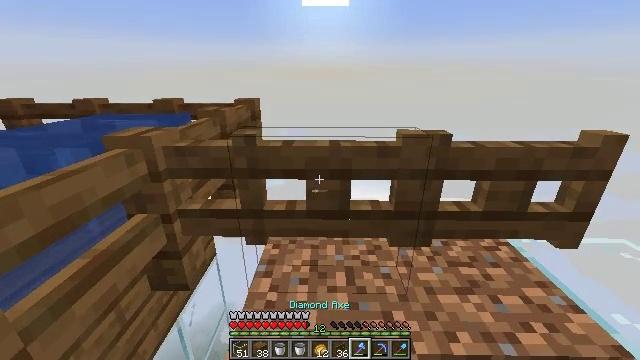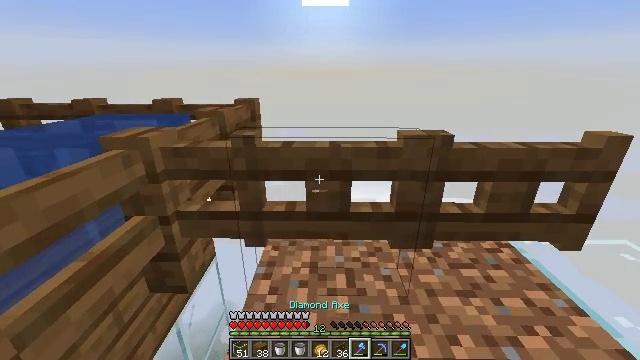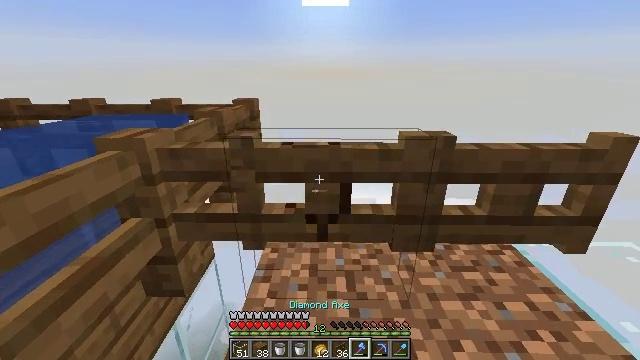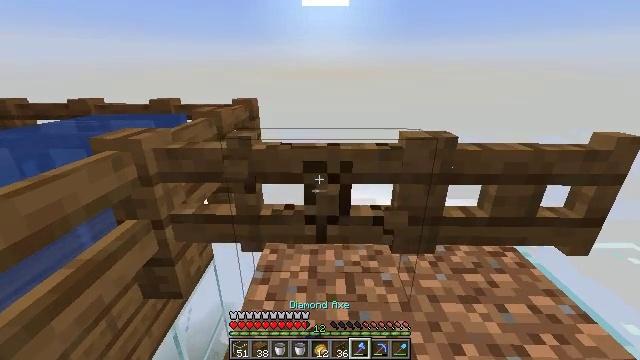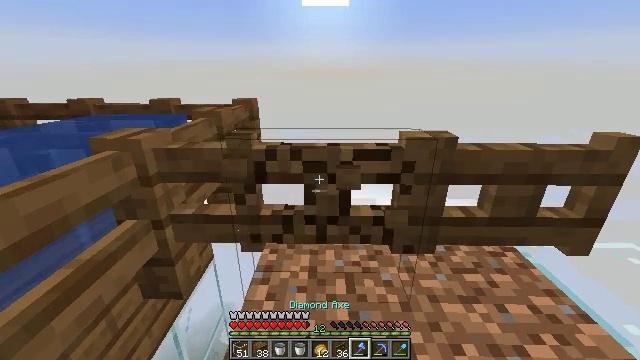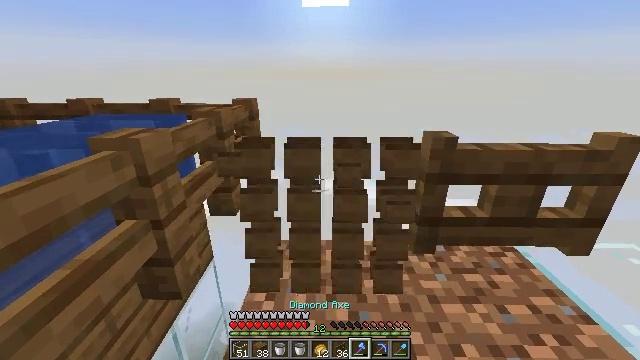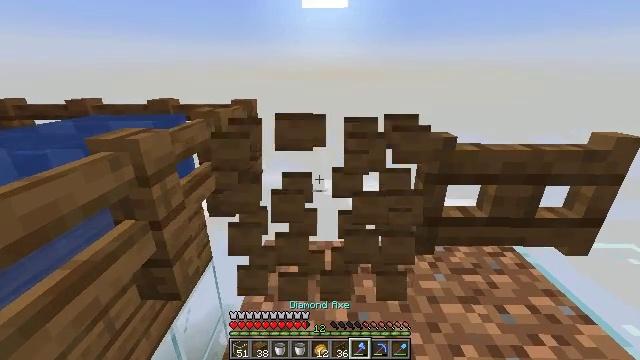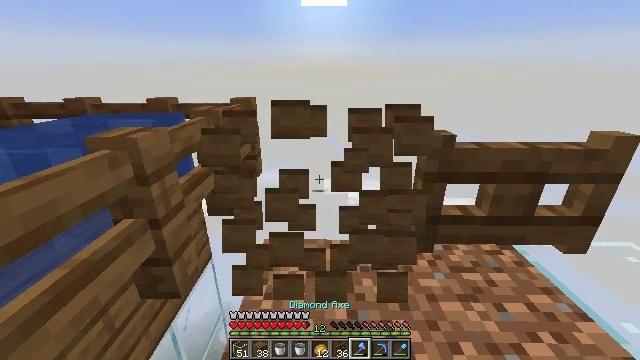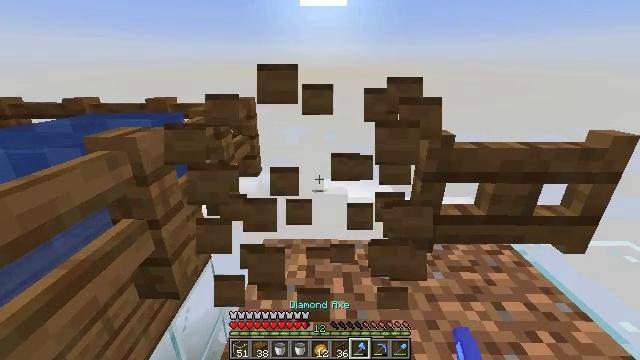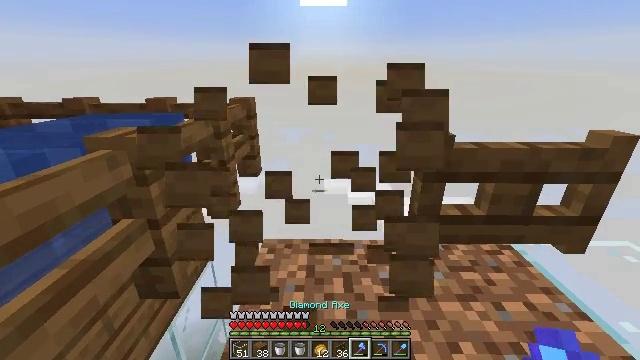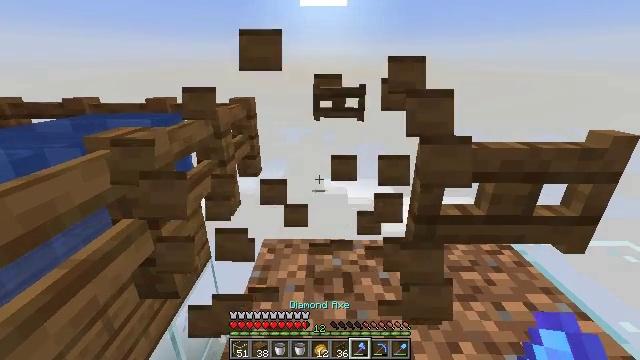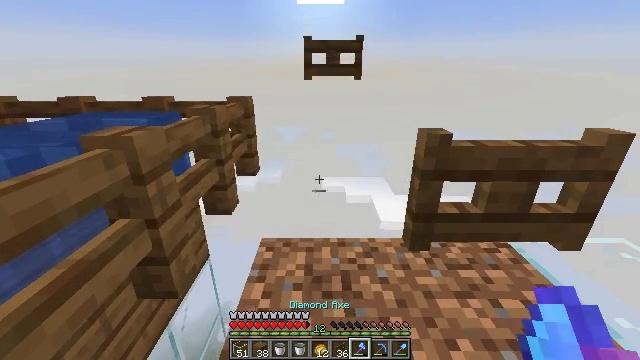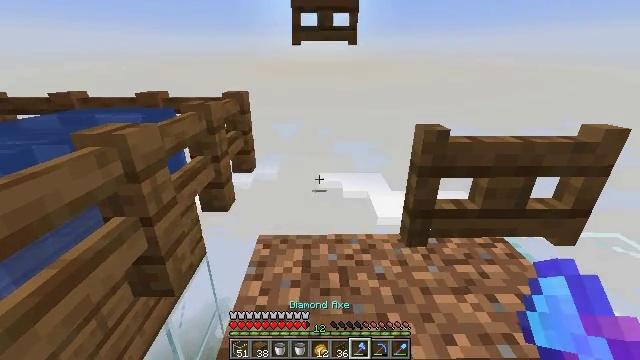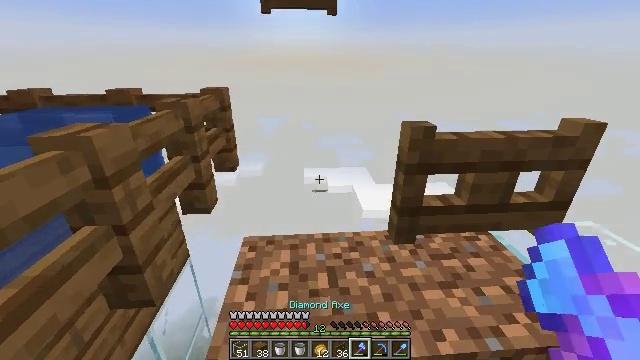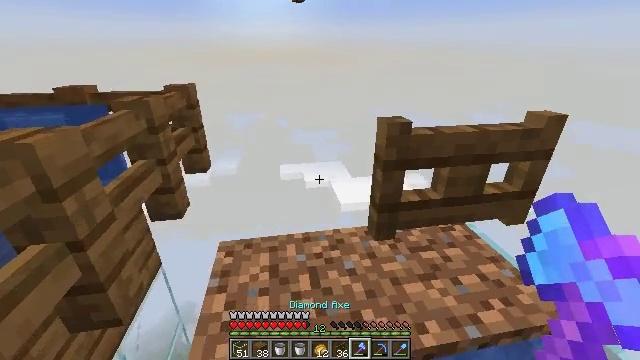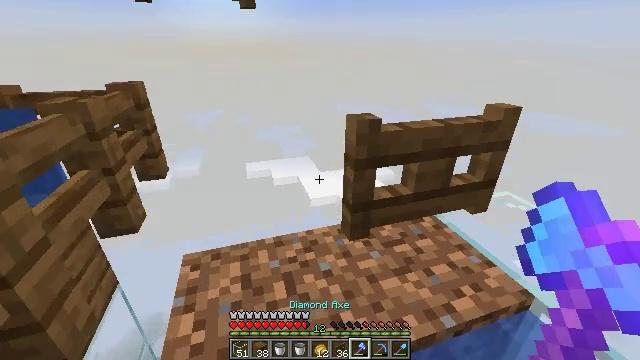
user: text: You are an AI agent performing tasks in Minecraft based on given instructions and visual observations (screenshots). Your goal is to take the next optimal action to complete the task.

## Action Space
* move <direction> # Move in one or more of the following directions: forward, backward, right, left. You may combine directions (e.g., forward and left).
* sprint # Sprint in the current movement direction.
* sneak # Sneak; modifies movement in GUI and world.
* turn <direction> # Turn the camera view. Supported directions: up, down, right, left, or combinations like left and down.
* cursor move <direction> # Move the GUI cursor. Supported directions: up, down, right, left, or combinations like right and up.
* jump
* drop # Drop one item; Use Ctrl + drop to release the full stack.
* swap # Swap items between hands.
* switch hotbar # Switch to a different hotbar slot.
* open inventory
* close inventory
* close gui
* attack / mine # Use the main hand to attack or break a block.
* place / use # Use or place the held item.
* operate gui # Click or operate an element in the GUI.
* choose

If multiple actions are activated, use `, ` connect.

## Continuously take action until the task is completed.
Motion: motion action
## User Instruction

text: Mine the spruce fence gate.
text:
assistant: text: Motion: sneak
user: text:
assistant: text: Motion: sneak, attack / mine
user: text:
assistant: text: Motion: sneak, attack / mine
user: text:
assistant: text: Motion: sneak, attack / mine
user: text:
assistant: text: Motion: sneak, attack / mine
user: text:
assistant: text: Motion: sneak, attack / mine
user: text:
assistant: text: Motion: sneak, attack / mine
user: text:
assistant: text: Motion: sneak, attack / mine
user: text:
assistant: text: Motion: sneak, attack / mine
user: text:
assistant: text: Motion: sneak, attack / mine
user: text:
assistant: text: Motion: sneak, attack / mine
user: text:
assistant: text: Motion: move forward, sneak
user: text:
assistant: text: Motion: move forward, sneak, turn right and down
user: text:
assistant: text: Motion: move forward, sneak, turn right and down
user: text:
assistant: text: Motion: move forward, sneak, turn right and down
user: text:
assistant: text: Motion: move forward, sneak, turn right and down
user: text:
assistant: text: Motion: move forward, sneak, turn right and down
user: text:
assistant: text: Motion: move forward, sneak, turn right and down
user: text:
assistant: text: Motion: move forward, sneak, turn right, attack / mine
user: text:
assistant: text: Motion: sneak, attack / mine
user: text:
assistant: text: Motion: sneak, attack / mine
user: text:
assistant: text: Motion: sneak, attack / mine
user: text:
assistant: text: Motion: sneak, attack / mine
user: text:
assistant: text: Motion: sneak, attack / mine
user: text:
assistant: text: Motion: sneak, attack / mine
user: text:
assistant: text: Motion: sneak, attack / mine
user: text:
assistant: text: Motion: sneak, attack / mine
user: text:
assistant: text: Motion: sneak, attack / mine
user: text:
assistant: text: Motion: sneak, attack / mine
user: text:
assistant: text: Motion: sneak, attack / mine